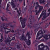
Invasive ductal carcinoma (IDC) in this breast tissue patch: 1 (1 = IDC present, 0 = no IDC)